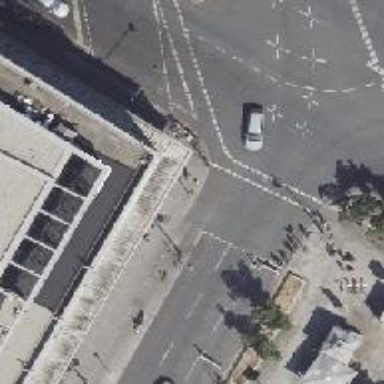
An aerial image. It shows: Crossing on the footway with traffic signals.